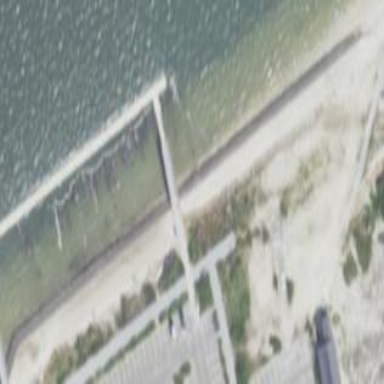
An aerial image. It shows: Breakwater structure.